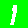
Digit: 1